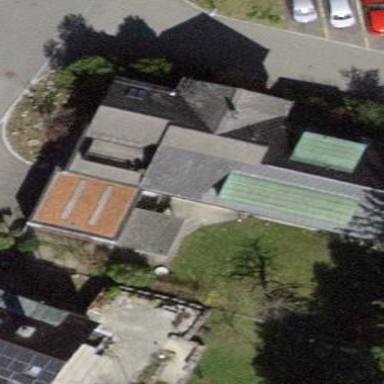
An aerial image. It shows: Semidetached house.